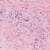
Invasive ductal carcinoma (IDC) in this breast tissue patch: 0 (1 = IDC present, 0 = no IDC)